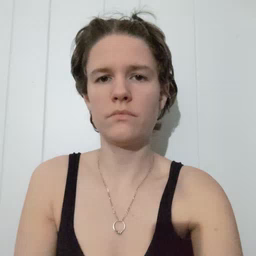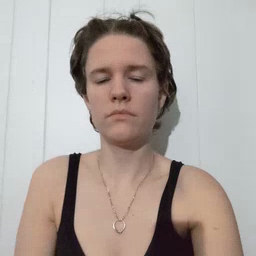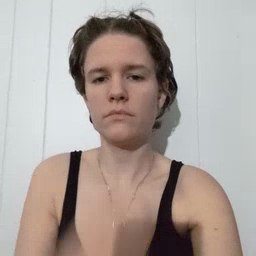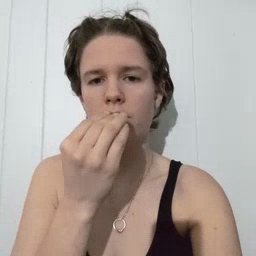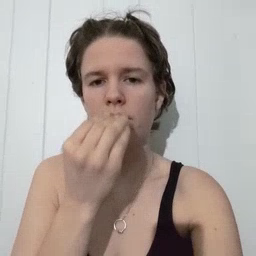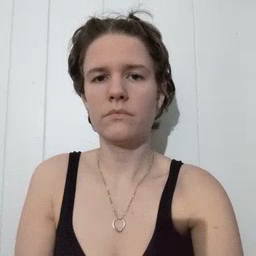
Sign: food